Interaction volume radius: 5 \u00c5
Interaction volume height: 25 \u00c5
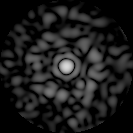
Disorder parameter: 0.8844